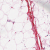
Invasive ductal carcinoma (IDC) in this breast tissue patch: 0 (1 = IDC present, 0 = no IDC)